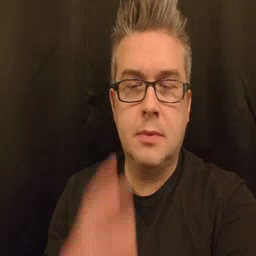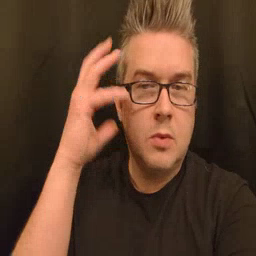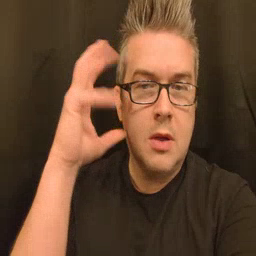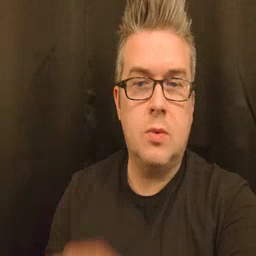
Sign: radio